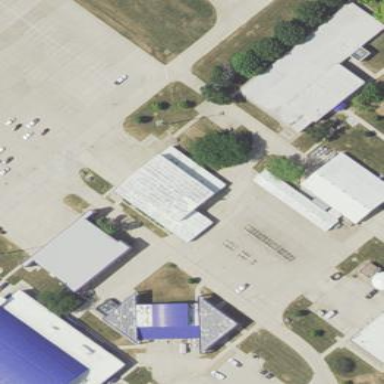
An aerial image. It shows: Building that is hangar at the airport.